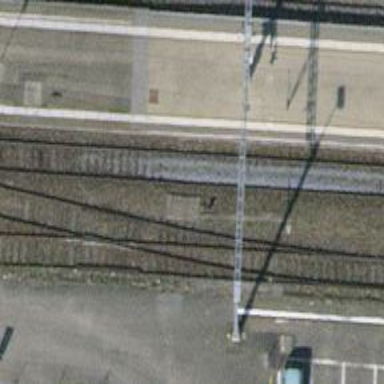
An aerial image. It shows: Siding railway line with electrified contact line for the trains.